Platform: macOS
Application: Arc Browser
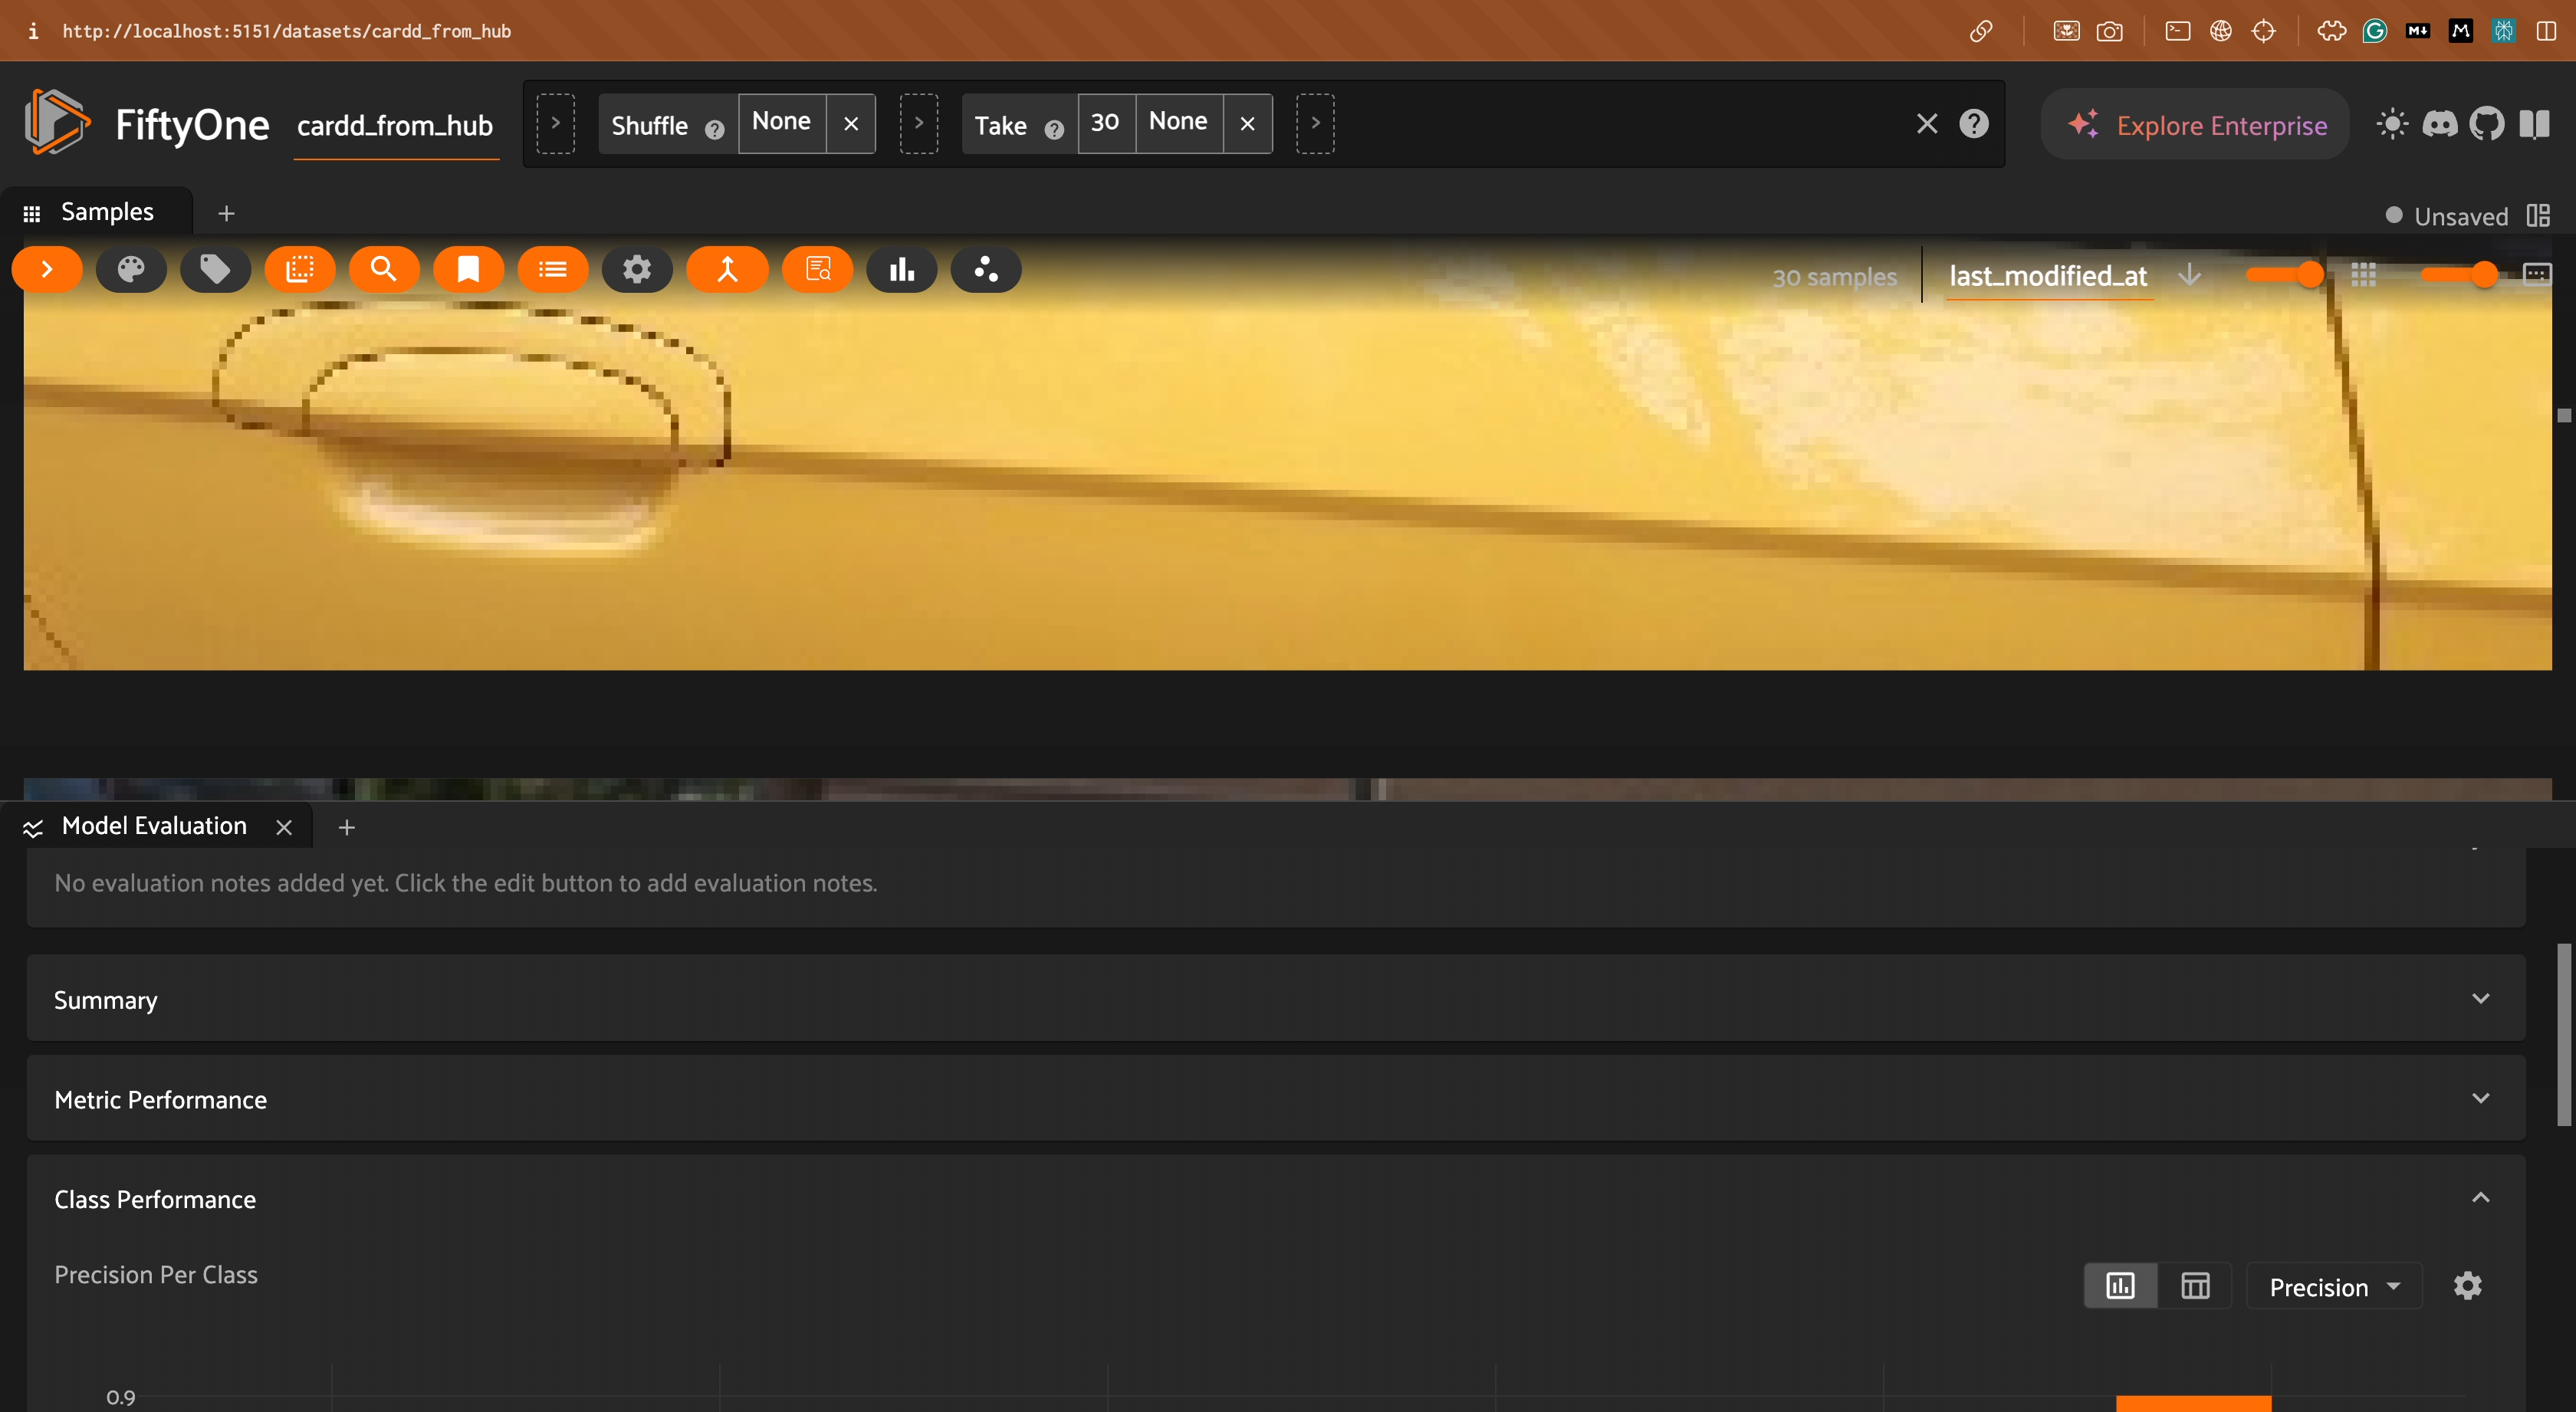
task_description: Open the settings menu in the the per class performance card of the model evaluation panel
action_type: click
element_info: Icon
steps_since_start: 1